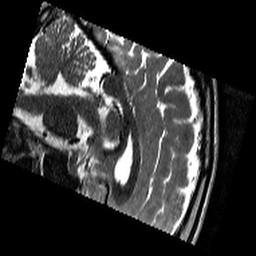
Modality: T2w
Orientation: sagittal
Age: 33
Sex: male
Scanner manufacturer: siemens
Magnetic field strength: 3 T
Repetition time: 11.39 s
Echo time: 0.09 s